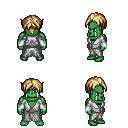
a pixel art fantasy rpg character, male body template, orc, green skin, white robe, teal pants, blonde parted hairstyle, white cloth bracers, four views (front, back, left, right), 2x2 character sprite sheet, small pixel art, hard edges, no anti-aliasing